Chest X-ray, PA view. Patient: 46 years old, sex M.
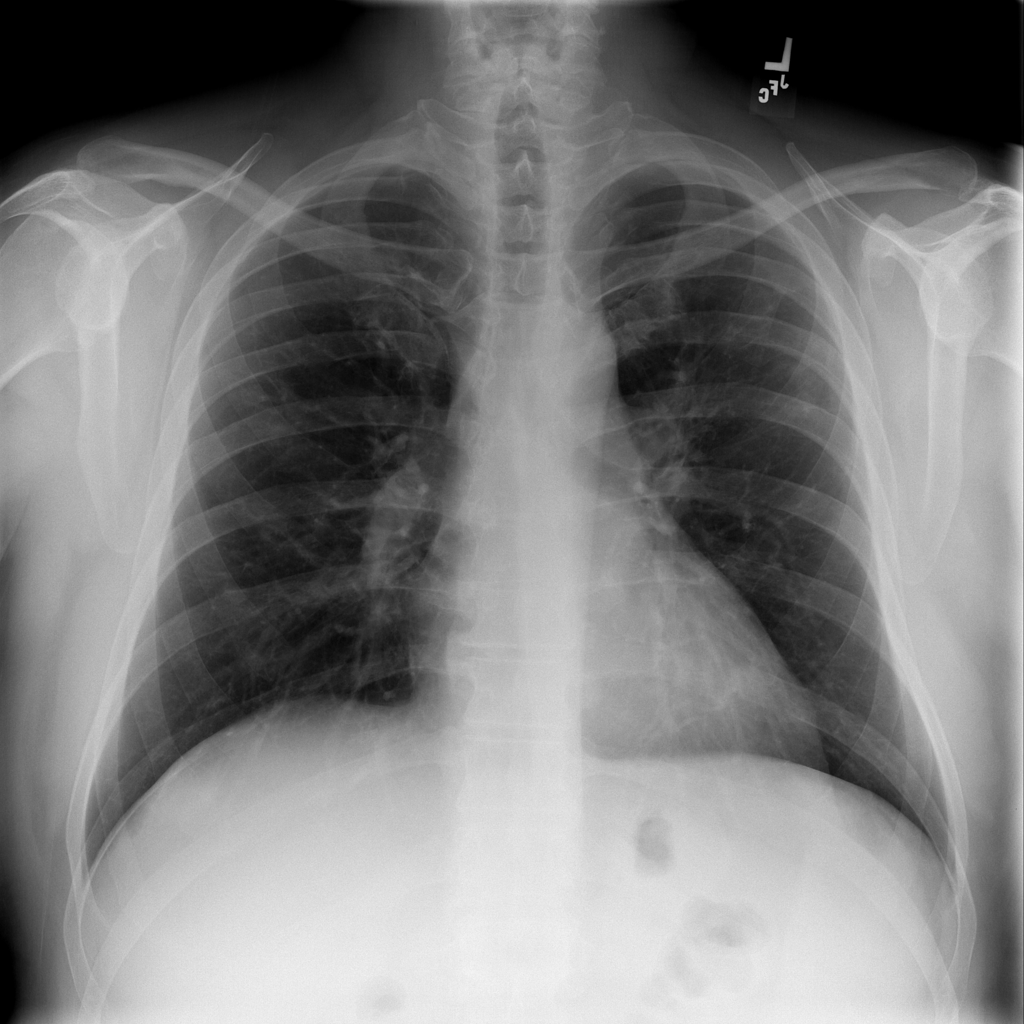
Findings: No Finding